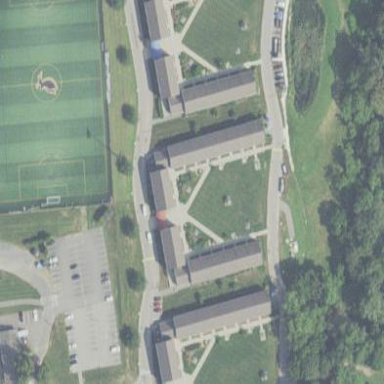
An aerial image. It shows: Dormitory building.